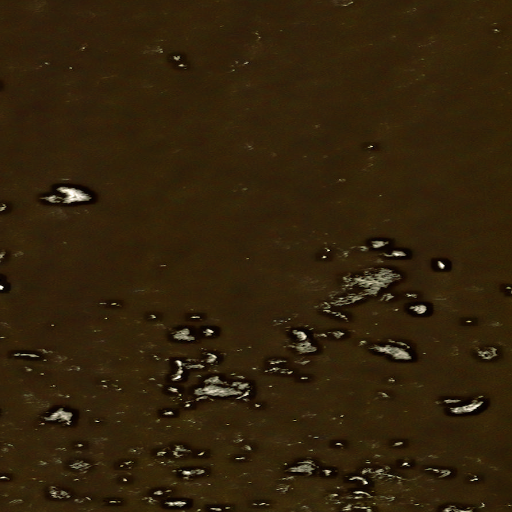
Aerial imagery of bar in Alaska named Dangerous Cape Reef containing only unknown